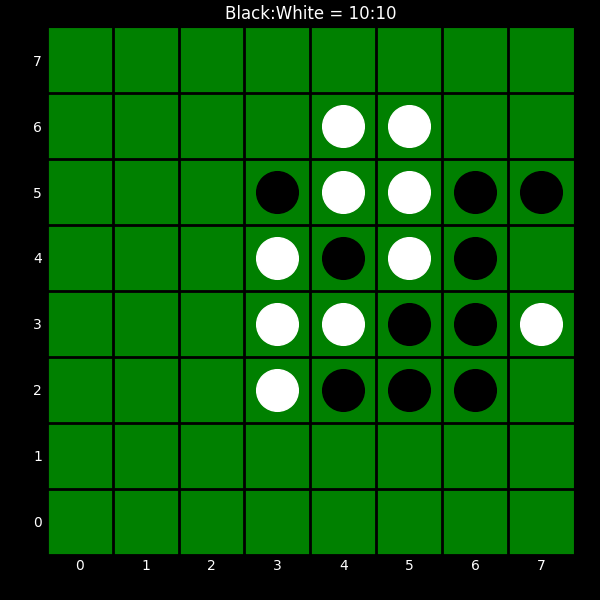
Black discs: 10
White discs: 10